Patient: sex M, age 76
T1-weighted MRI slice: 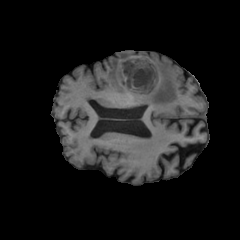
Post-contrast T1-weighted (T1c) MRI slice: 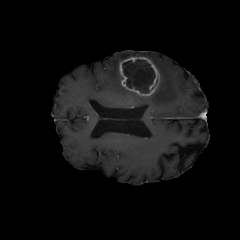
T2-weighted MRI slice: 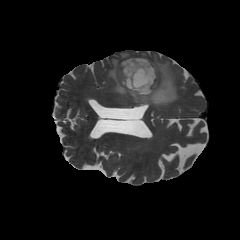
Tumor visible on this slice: yes
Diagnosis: Glioblastoma, IDH-wildtype
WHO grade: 4